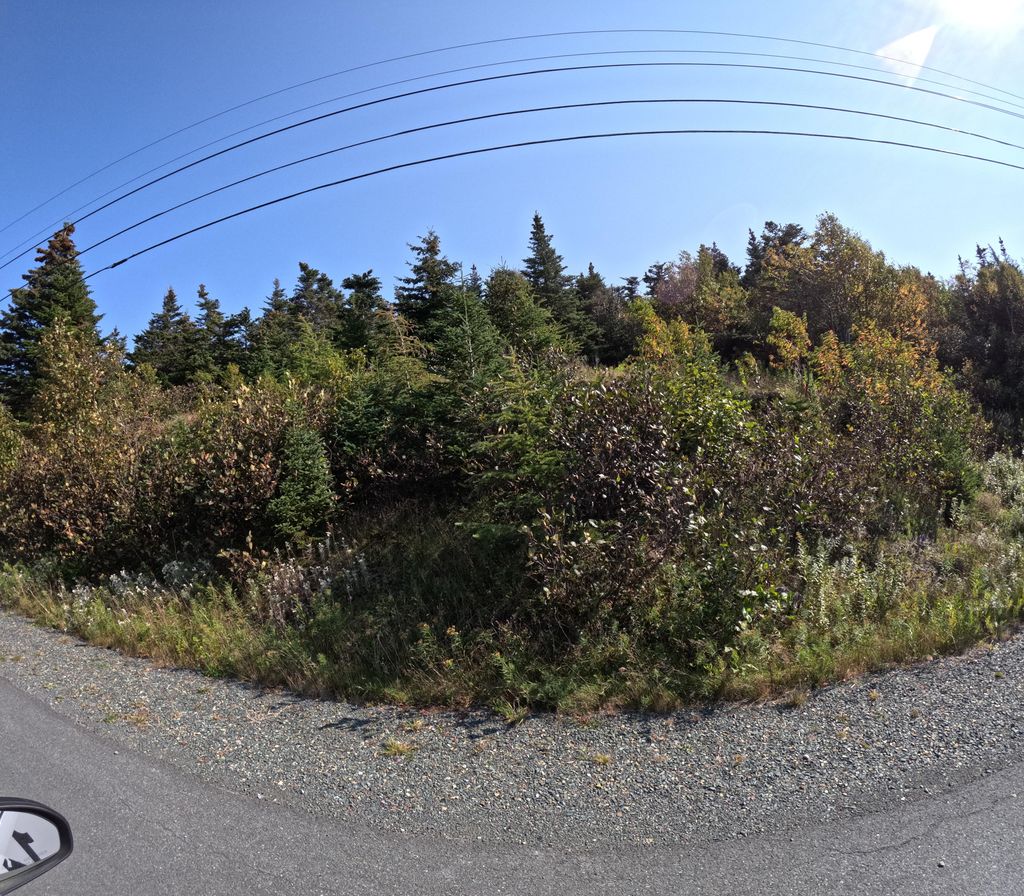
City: st_johns